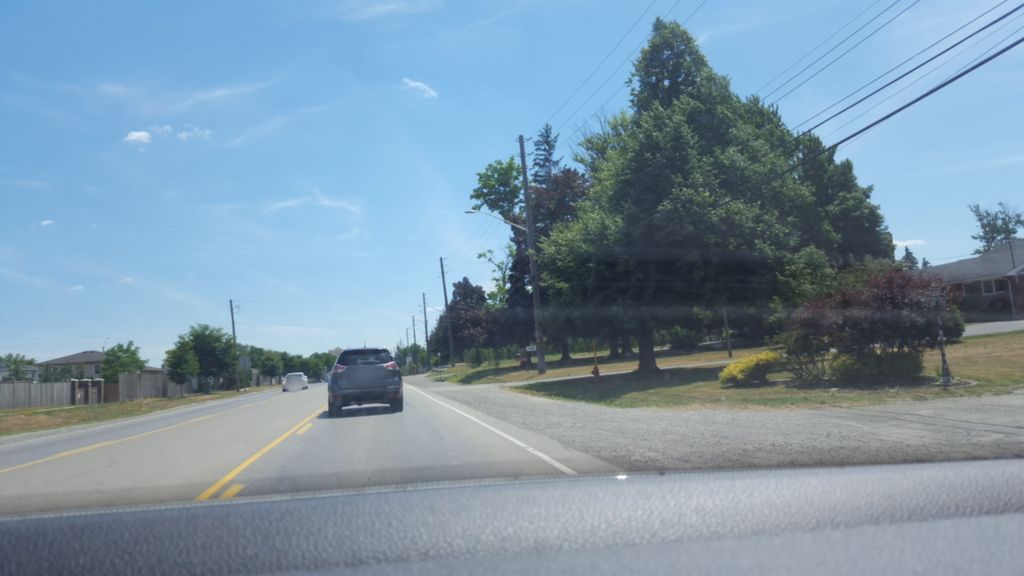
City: hamilton